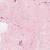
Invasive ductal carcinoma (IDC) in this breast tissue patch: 0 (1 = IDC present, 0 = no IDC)